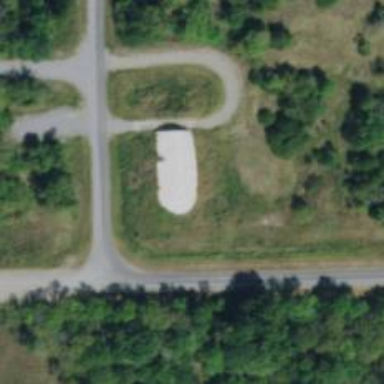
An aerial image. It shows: Military bunker.